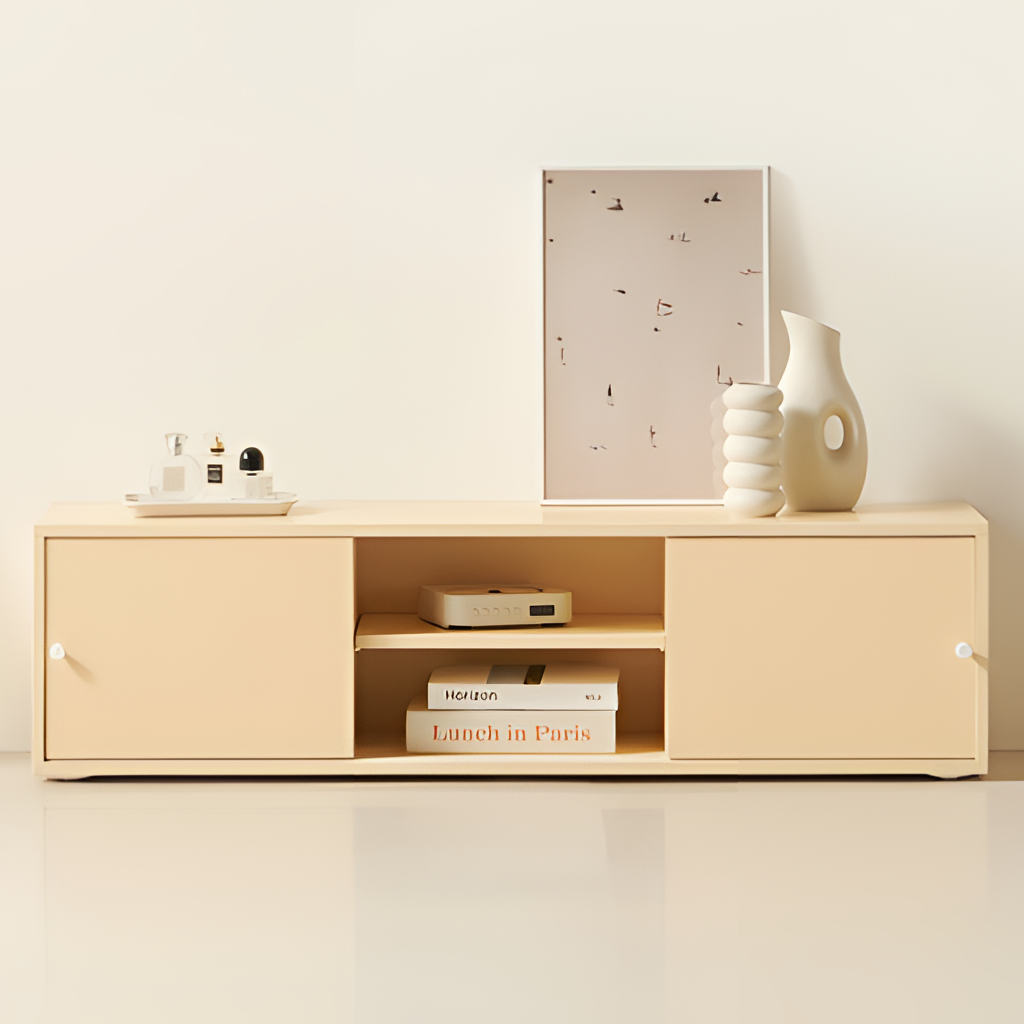
living room, wood TV stand, minimalist, cream paint wallpaper, with solid pattern, tile flooring, with reflective pattern